Question: After successfully using 'UIView''s new 'drawViewHierarchyInRect:afterScreenUpdates:' method introduced in iOS 7 to obtain an image representation (via 'UIGraphicsGetImageFromCurrentImageContext()') for blurring my app also needed to obtain just a portion of a view. I managed to get it in the following manner:
'''
UIImage *image;
CGSize blurredImageSize = [_blurImageView frame].size;
UIGraphicsBeginImageContextWithOptions(blurredImageSize, YES, .0f);
[aView drawViewHierarchyInRect: [aView bounds] afterScreenUpdates: YES];
image = UIGraphicsGetImageFromCurrentImageContext();
UIGraphicsEndImageContext();
'''
This lets me retrieve 'aView''s content following '_blurImageView''s frame.
Now, however, I would need to obtain a portion of 'aView', but this time this portion would be "inside". Below is an image representing what I would like to achieve.

I have already tried creating a new graphics context and setting its size to the portion's size (red box) and calling 'aView' to draw in the rect that represents the red box's frame (of course its superview's frame being equal to 'aView''s) but the image obtained is all black (empty).
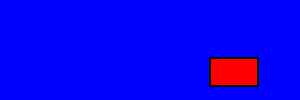
Answer: After a lot of tweaking I managed to find something that did the job, however I heavily doubt this is the way to go.
Here's my [edited-for-Stack Overflow] code that works:
'''
- (UIImage *) imageOfPortionOfABiggerView
{
UIView *bigViewToExtractFrom;
UIImage *image;
UIImage *wholeImage;
CGImageRef _image;
CGRect imageToExtractFrame;
CGFloat screenScale = [[UIScreen mainScreen] scale];
// have to scale the rect due to (I suppose) the screen's scale for Core Graphics.
imageToExtractFrame = CGRectApplyAffineTransform(imageToExtractFrame, CGAffineTransformMakeScale(screenScale, screenScale));
UIGraphicsBeginImageContextWithOptions([bigViewToExtractFrom bounds].size, YES, screenScale);
[bigViewToExtractFrom drawViewHierarchyInRect: [bigViewToExtractFrom bounds] afterScreenUpdates: NO];
wholeImage = UIGraphicsGetImageFromCurrentImageContext();
UIGraphicsEndImageContext();
// obtain a CGImage[Ref] from another CGImage, this lets me specify the rect to extract.
// However since the image is from a UIView which are all at 2x scale (retina) if you specify a rect in points CGImage will not take the screen's scale into consideration and will process the rect in pixels. You'll end up with an image from the wrong rect and half the size.
_image = CGImageCreateWithImageInRect([wholeImage CGImage], imageToExtractFrame);
wholeImage = nil;
// have to specify the image's scale due to CGImage not taking the screen's scale into consideration.
image = [UIImage imageWithCGImage: _image scale: screenScale orientation: UIImageOrientationUp];
CGImageRelease(_image);
return image;
}
'''
I hope this will help anyone that stumped upon my issue. Feel free to improve my snippet.
Thanks